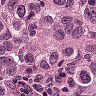
Metastatic tissue present: yes